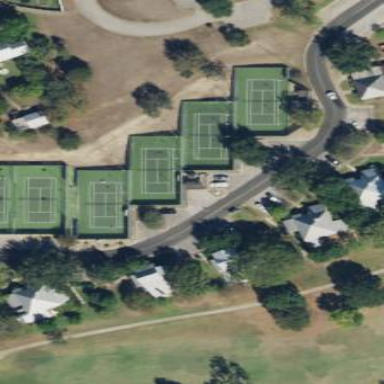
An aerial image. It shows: Tennis court on pitch designated for leisure land.